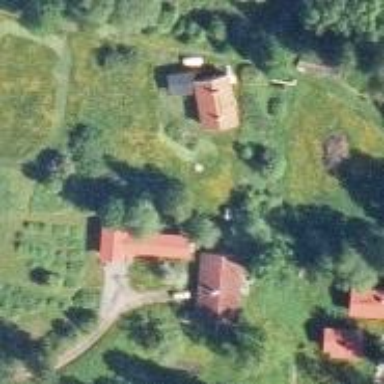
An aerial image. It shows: Garden that is leisure land.